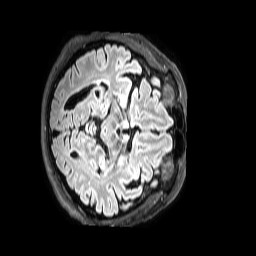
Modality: FLAIR
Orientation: axial
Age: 66
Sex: male
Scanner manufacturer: philips
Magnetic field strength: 3 T
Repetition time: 4.8 s
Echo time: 0.2809 s